Question: I'm having the following UI bug in HTC One x, I'm using a dialog with EditText inside.
The bug is that when the user writes something, the spell checker shows suggestions, and the user presses "post", the spell checker is disappearing and the layout doesn't stretch itself correct, and the layout looks weird after it.
Take a look:

The solutions that I tried was to set the layout to height FILL_PARENT but it didn't do anything.
also a call to invalidate() was useless.
Bad solution is to disable the spell checker but this is my last option.
I know that for example in Google talk they solved this issue somehow
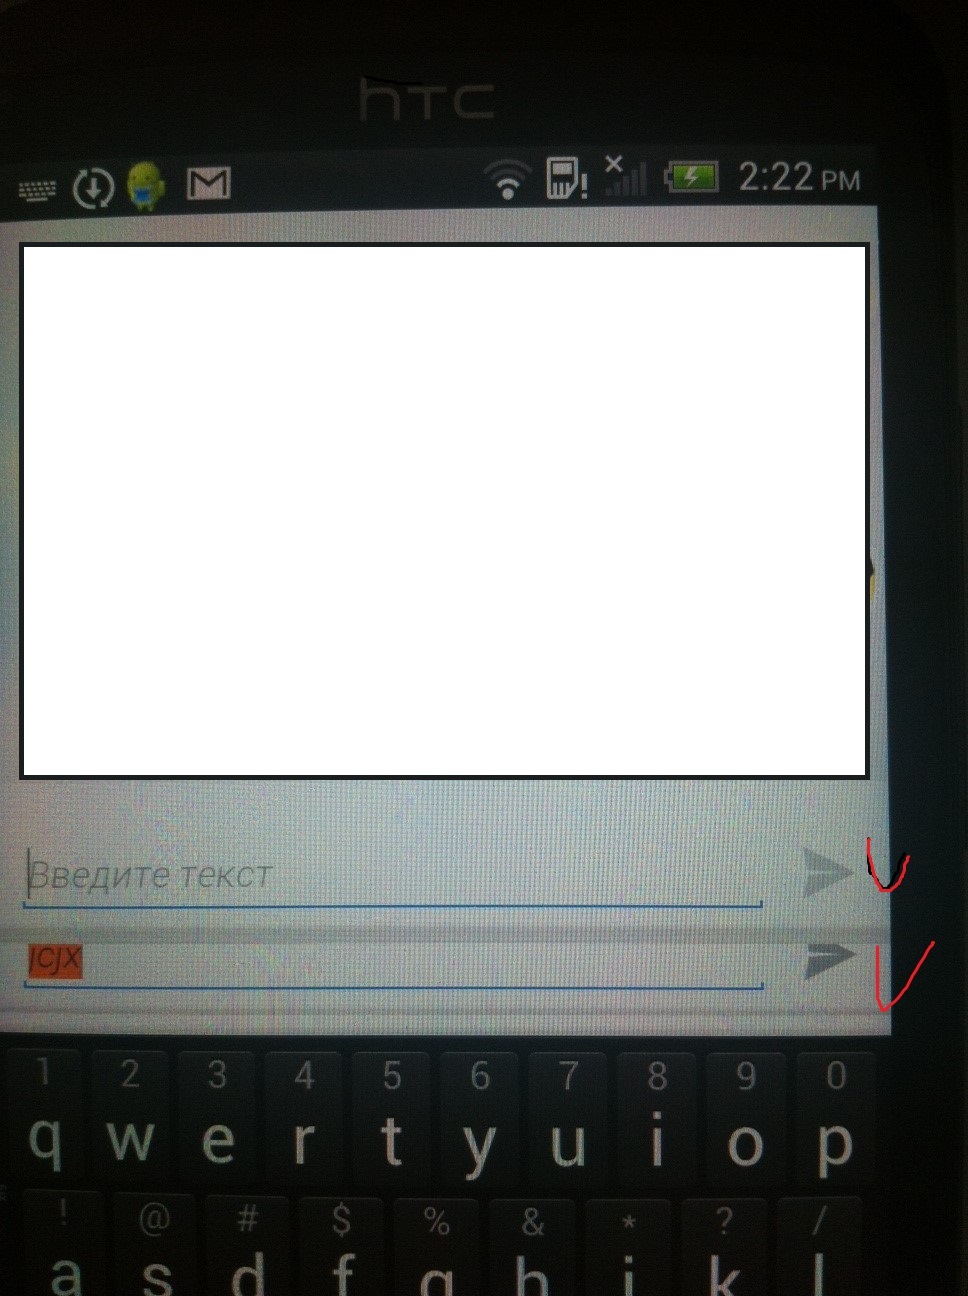
Answer: It's a walk around but still good enough for me:
I disabled the suggestions of the keyboard and that do the trick.
Here is the code:
'''
msgEditText.setInputType(InputType.TYPE_TEXT_FLAG_NO_SUGGESTIONS);
'''